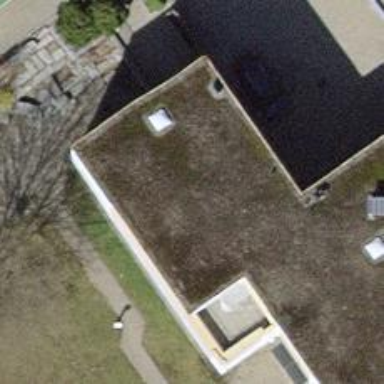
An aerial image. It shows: Kindergarten.